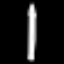
Label: pencil